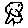
Label: bird